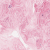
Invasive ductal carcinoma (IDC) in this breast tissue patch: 0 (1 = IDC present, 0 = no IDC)